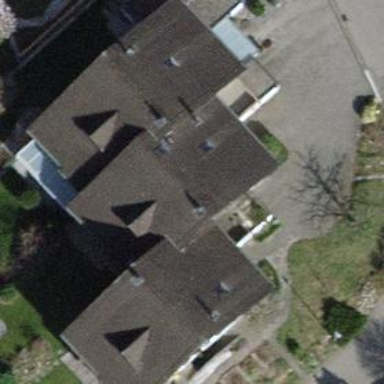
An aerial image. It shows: Semidetached house.